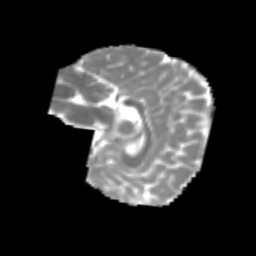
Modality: MD
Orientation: sagittal
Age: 6
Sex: female
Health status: healthy